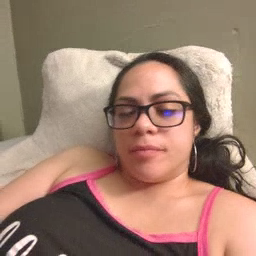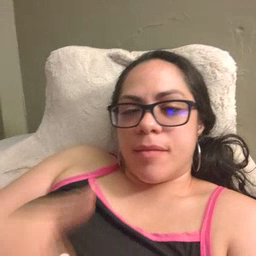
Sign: happy